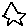
Label: star